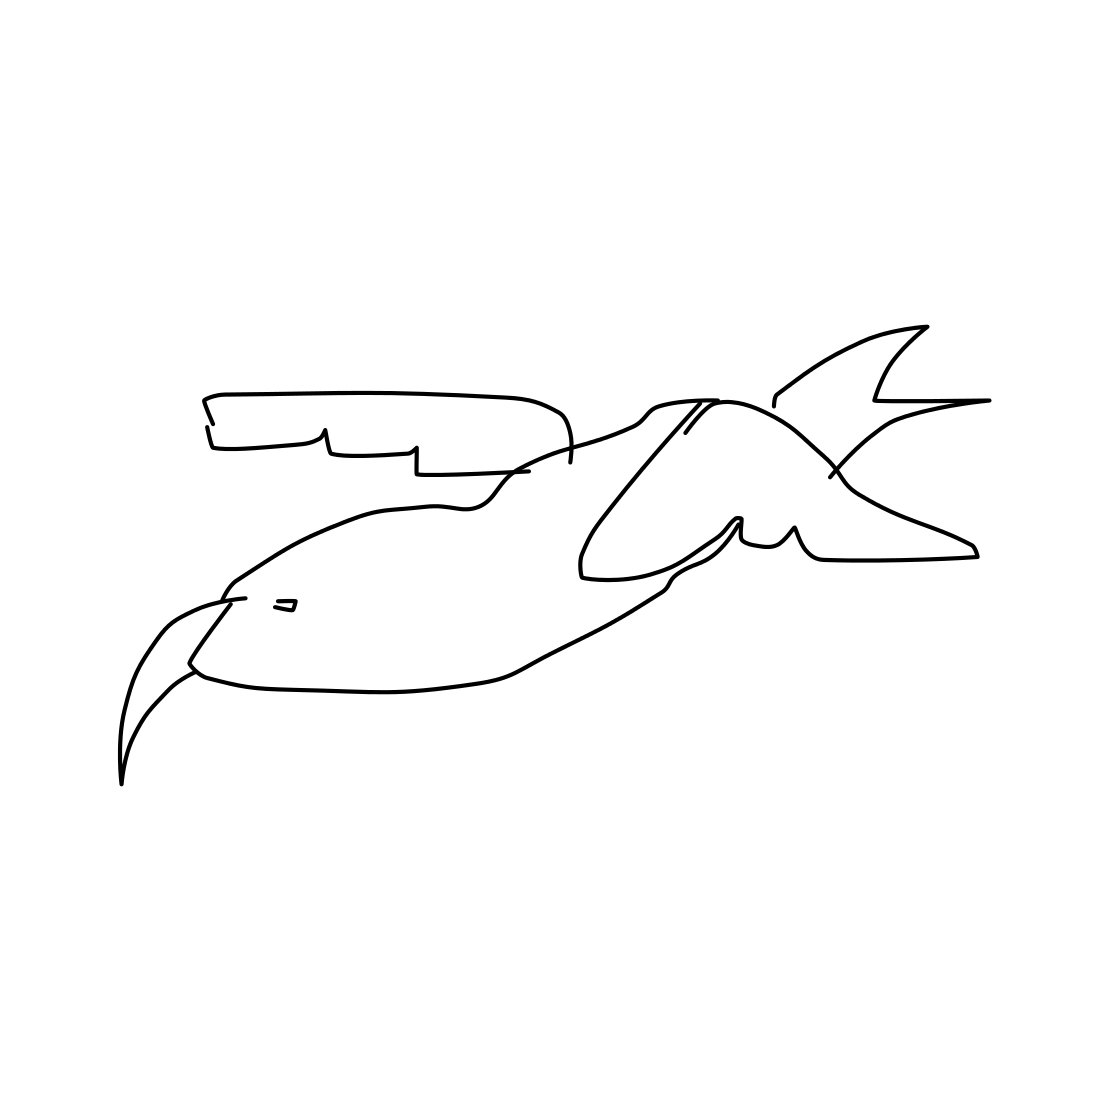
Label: seagull